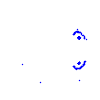
Particle: proton